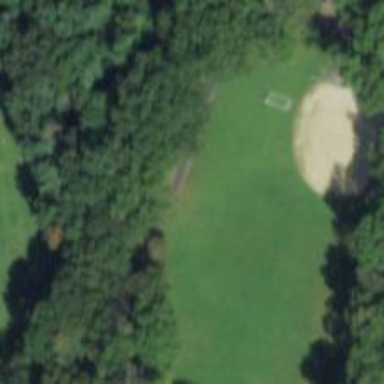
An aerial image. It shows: Baseball pitch for leisure land.